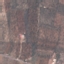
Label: PermanentCrop